Question: I am using haml to code out the following code. I basically have a bunch of nested if-else statements in my index.html.haml file. However I keep getting a syntax error for the code below.
'''
- if current_user
:javascript
window.is_logined_in = true;
window.currentUserJSON = #{@current_user_json};
//Getting syntax error for the line below
- if window.currentUserJSON.user.following_count == 293 && window.currentUserJSON.user.answer_count == 276
window.complete_orientation = true;
- else
window.complete_orientation = false;
- else
:javascript
window.is_logined_in = false;
'''

How can I modify my code to resolve this syntax error?
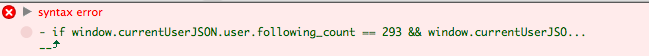
Answer: You can not use the '-' prefix inside the ':javascript' block like this.
You are literally writing the code to javascript and that's causing the error,
but you should be able to do that without the prefixed '-', as it is already javascript.
'''
- if current_user
:javascript
window.is_logined_in = true;
window.currentUserJSON = #{@current_user_json};
//Getting syntax error for the line below
if (window.currentUserJSON.user.following_count == 293
&&
window.currentUserJSON.user.answer_count == 276
) {
window.complete_orientation = true;
} else {
window.complete_orientation = false;
}
- else
:javascript
window.is_logined_in = false;
'''
The javascript code itself is a bit verbose, but it should do the job.